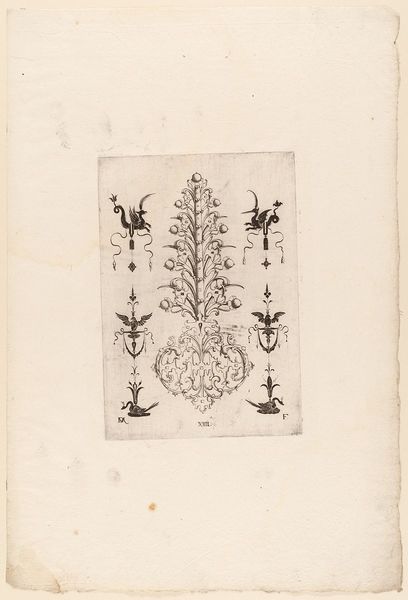
Titel: Eine Agraffe
Künstler: Daniel Mignot
Standort: Hamburg
Institution: Museum für Kunst und Gewerbe Hamburg
Schlagwörter: adler, blume, grau, schmuck, blüten, tiere, ornament, barock, pflanze, brosche, renaissance, grafik, graphik, symmetrie, ornamente, fotografie, photographie, spange, schnalle, druck, druckgraphik, druckgrafik, stich, kunstgewerbe, fabelwesen, roccoco, kupferstich, kunsthandwerk, ungeheuer, drachen, monster, groteske, fabeltier, fabeltiere, goldschmiedearbeit, agraffe, gerippt, zwitterwesen, monstrum, juwelen, reproduktionen, industriedesign, druckerzeugnisse, schweifwerk, druckrand, xxii, büttenpapier, ornamentstich, vorlageblätter